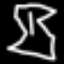
Label: hourglass